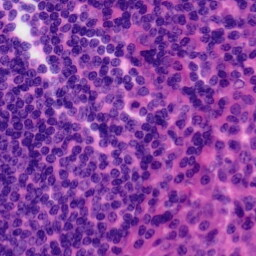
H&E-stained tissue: Tonsil